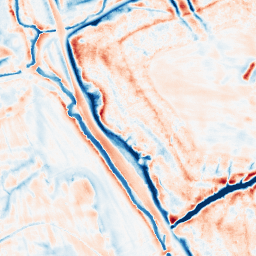
Category: edge_preserving
Decomposition family: bilateral
Decomposition parameters: d: 21
sigma_color: 100
sigma_space: 50
Upsampling method: quintic
Upsampling parameters: scale: 2
Upsampling scale: 2